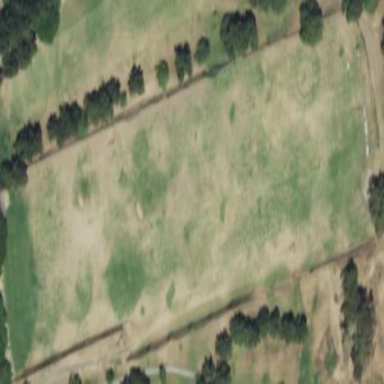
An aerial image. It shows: Golf driving range on grass land.